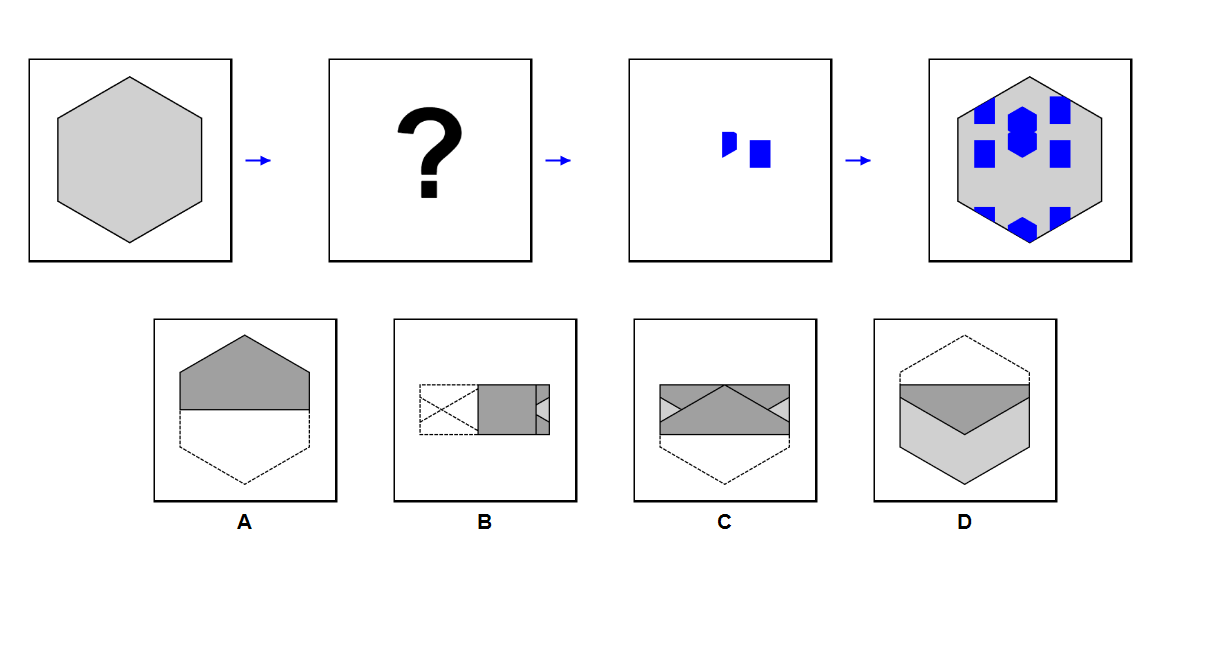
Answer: A